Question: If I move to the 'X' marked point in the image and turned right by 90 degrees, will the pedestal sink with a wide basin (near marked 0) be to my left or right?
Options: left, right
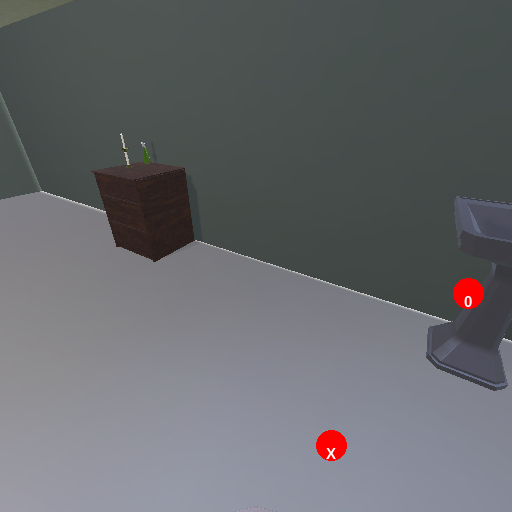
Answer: left